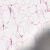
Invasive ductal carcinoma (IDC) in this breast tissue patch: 0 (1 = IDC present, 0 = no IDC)